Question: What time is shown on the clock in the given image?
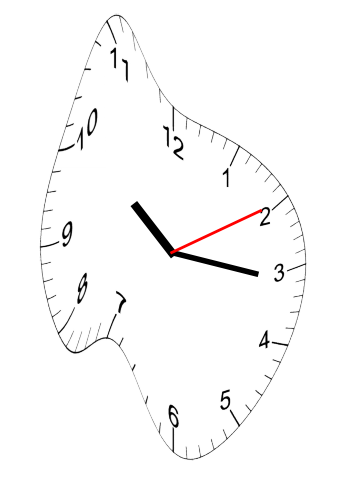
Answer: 10:16:10